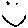
Label: smiley face